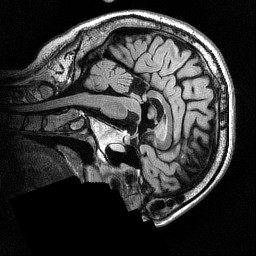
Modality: FLAIR
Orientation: sagittal
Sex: male
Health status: ill
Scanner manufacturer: siemens
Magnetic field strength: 3 T
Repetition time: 7 s
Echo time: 0.372 s